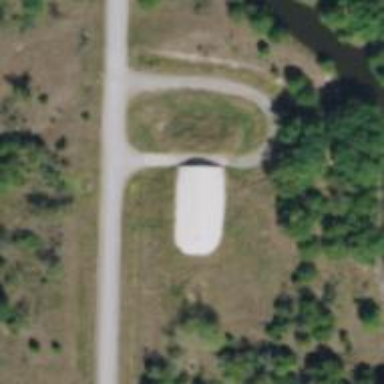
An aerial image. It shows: Military bunker.